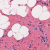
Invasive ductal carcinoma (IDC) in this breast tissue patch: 1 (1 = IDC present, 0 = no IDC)